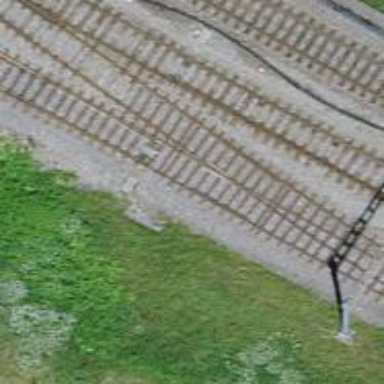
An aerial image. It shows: Railway yard with one track in service.